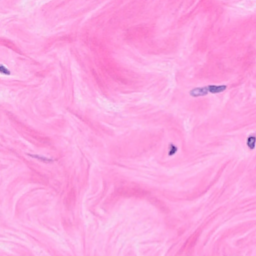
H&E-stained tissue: Breast